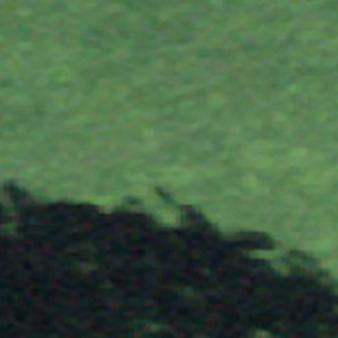
Label: other